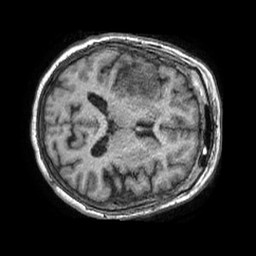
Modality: T1w
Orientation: axial
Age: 57
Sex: female
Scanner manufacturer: philips
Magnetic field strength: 1.5 T
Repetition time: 0.007595 s
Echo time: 0.00345 s